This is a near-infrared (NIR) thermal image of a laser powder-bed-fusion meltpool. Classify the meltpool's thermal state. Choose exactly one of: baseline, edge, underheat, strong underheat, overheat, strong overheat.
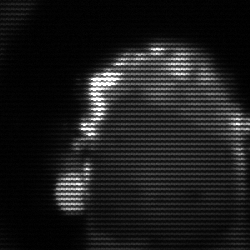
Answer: baseline